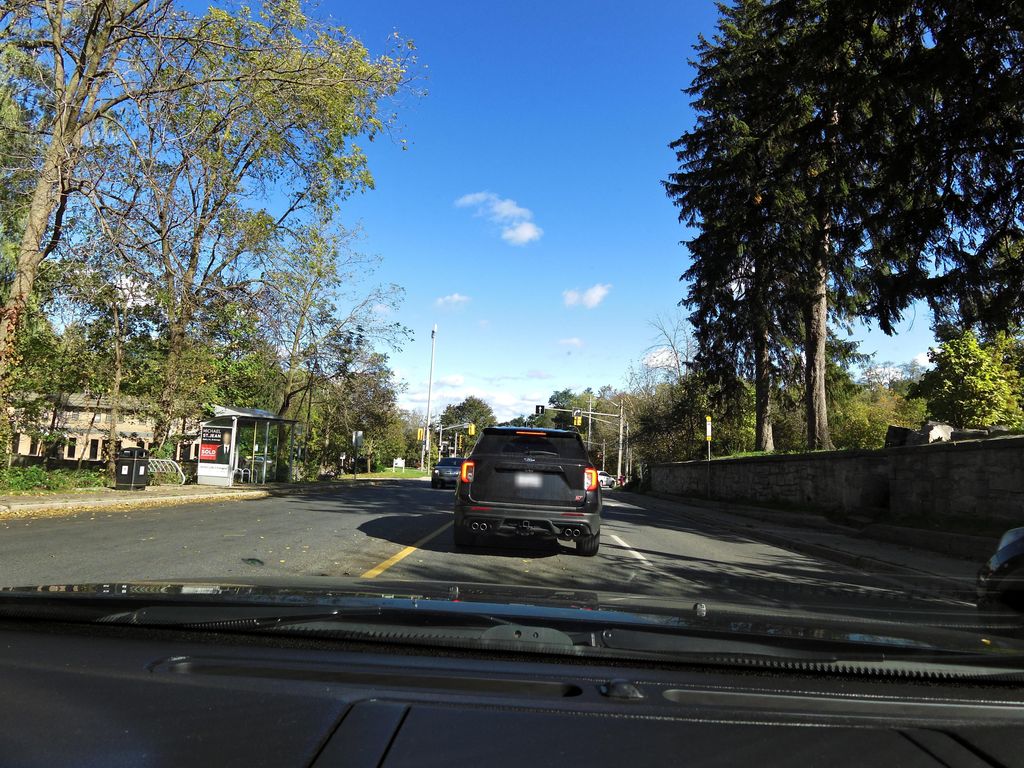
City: hamilton